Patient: sex M, age 43
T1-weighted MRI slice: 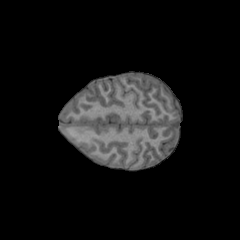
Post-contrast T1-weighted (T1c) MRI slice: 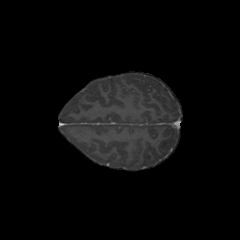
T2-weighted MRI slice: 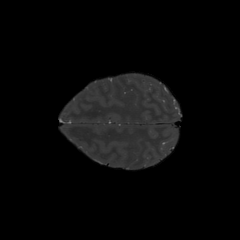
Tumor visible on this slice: no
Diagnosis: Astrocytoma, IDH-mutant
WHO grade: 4